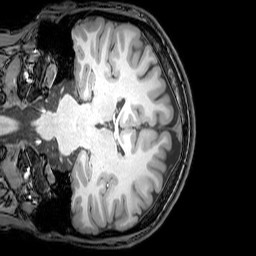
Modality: T1w
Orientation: coronal
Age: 21
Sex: male
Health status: healthy
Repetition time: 0.081 s
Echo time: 0.037 s